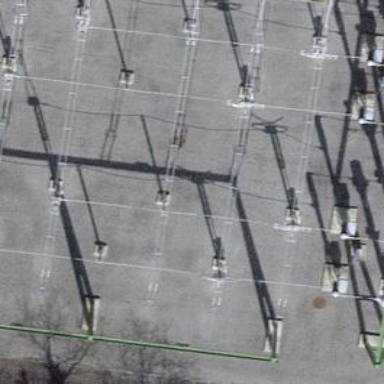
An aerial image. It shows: Insulator used in power systems.